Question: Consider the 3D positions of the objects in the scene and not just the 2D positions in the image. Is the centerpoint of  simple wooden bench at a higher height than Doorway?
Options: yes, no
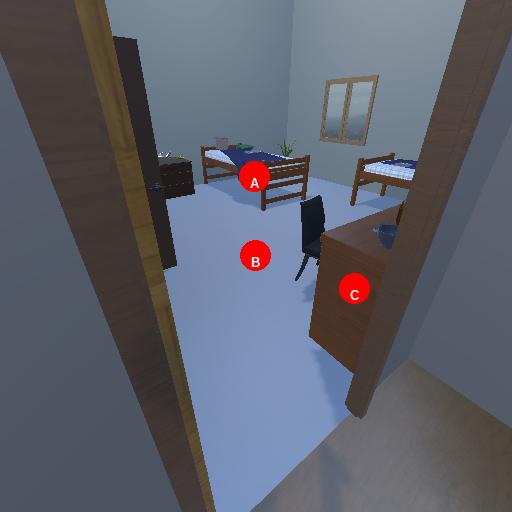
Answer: yes